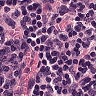
Metastatic tissue present: no